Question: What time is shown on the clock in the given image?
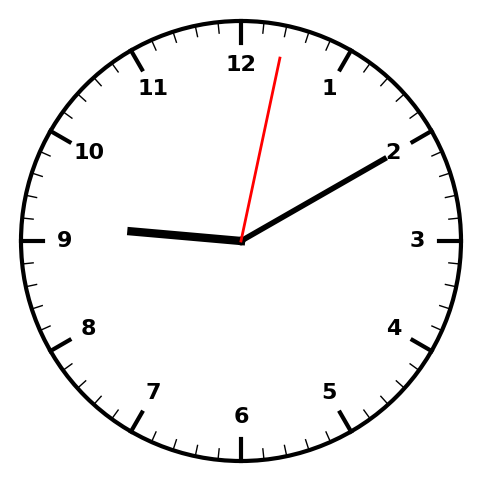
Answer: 09:10:02